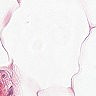
Metastatic tissue present: no